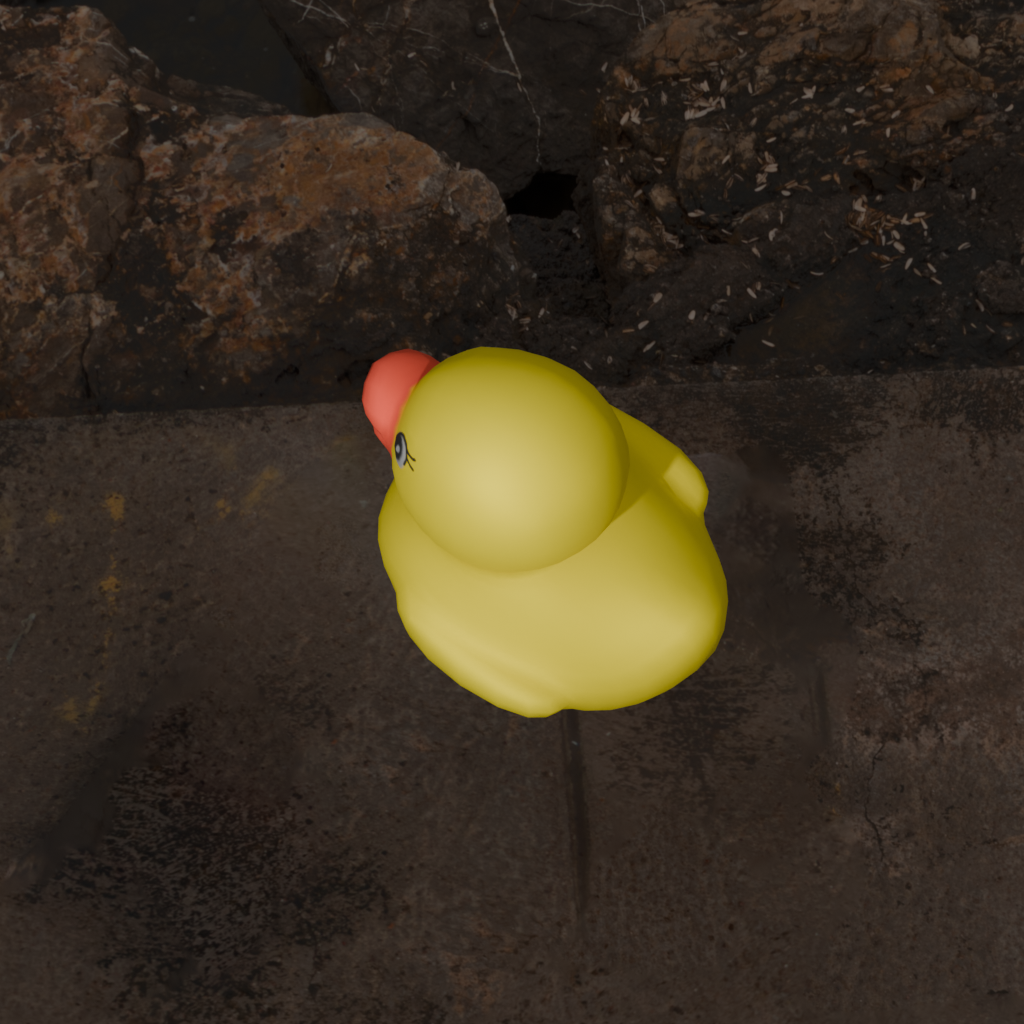
an image of a yellow rubber duck seen from <back_left_top> in a rocky pier extending into calm sea with a dramatic cloudy sky at sunset.